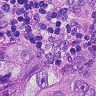
Metastatic tissue present: yes